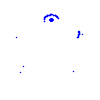
Particle: proton